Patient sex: M
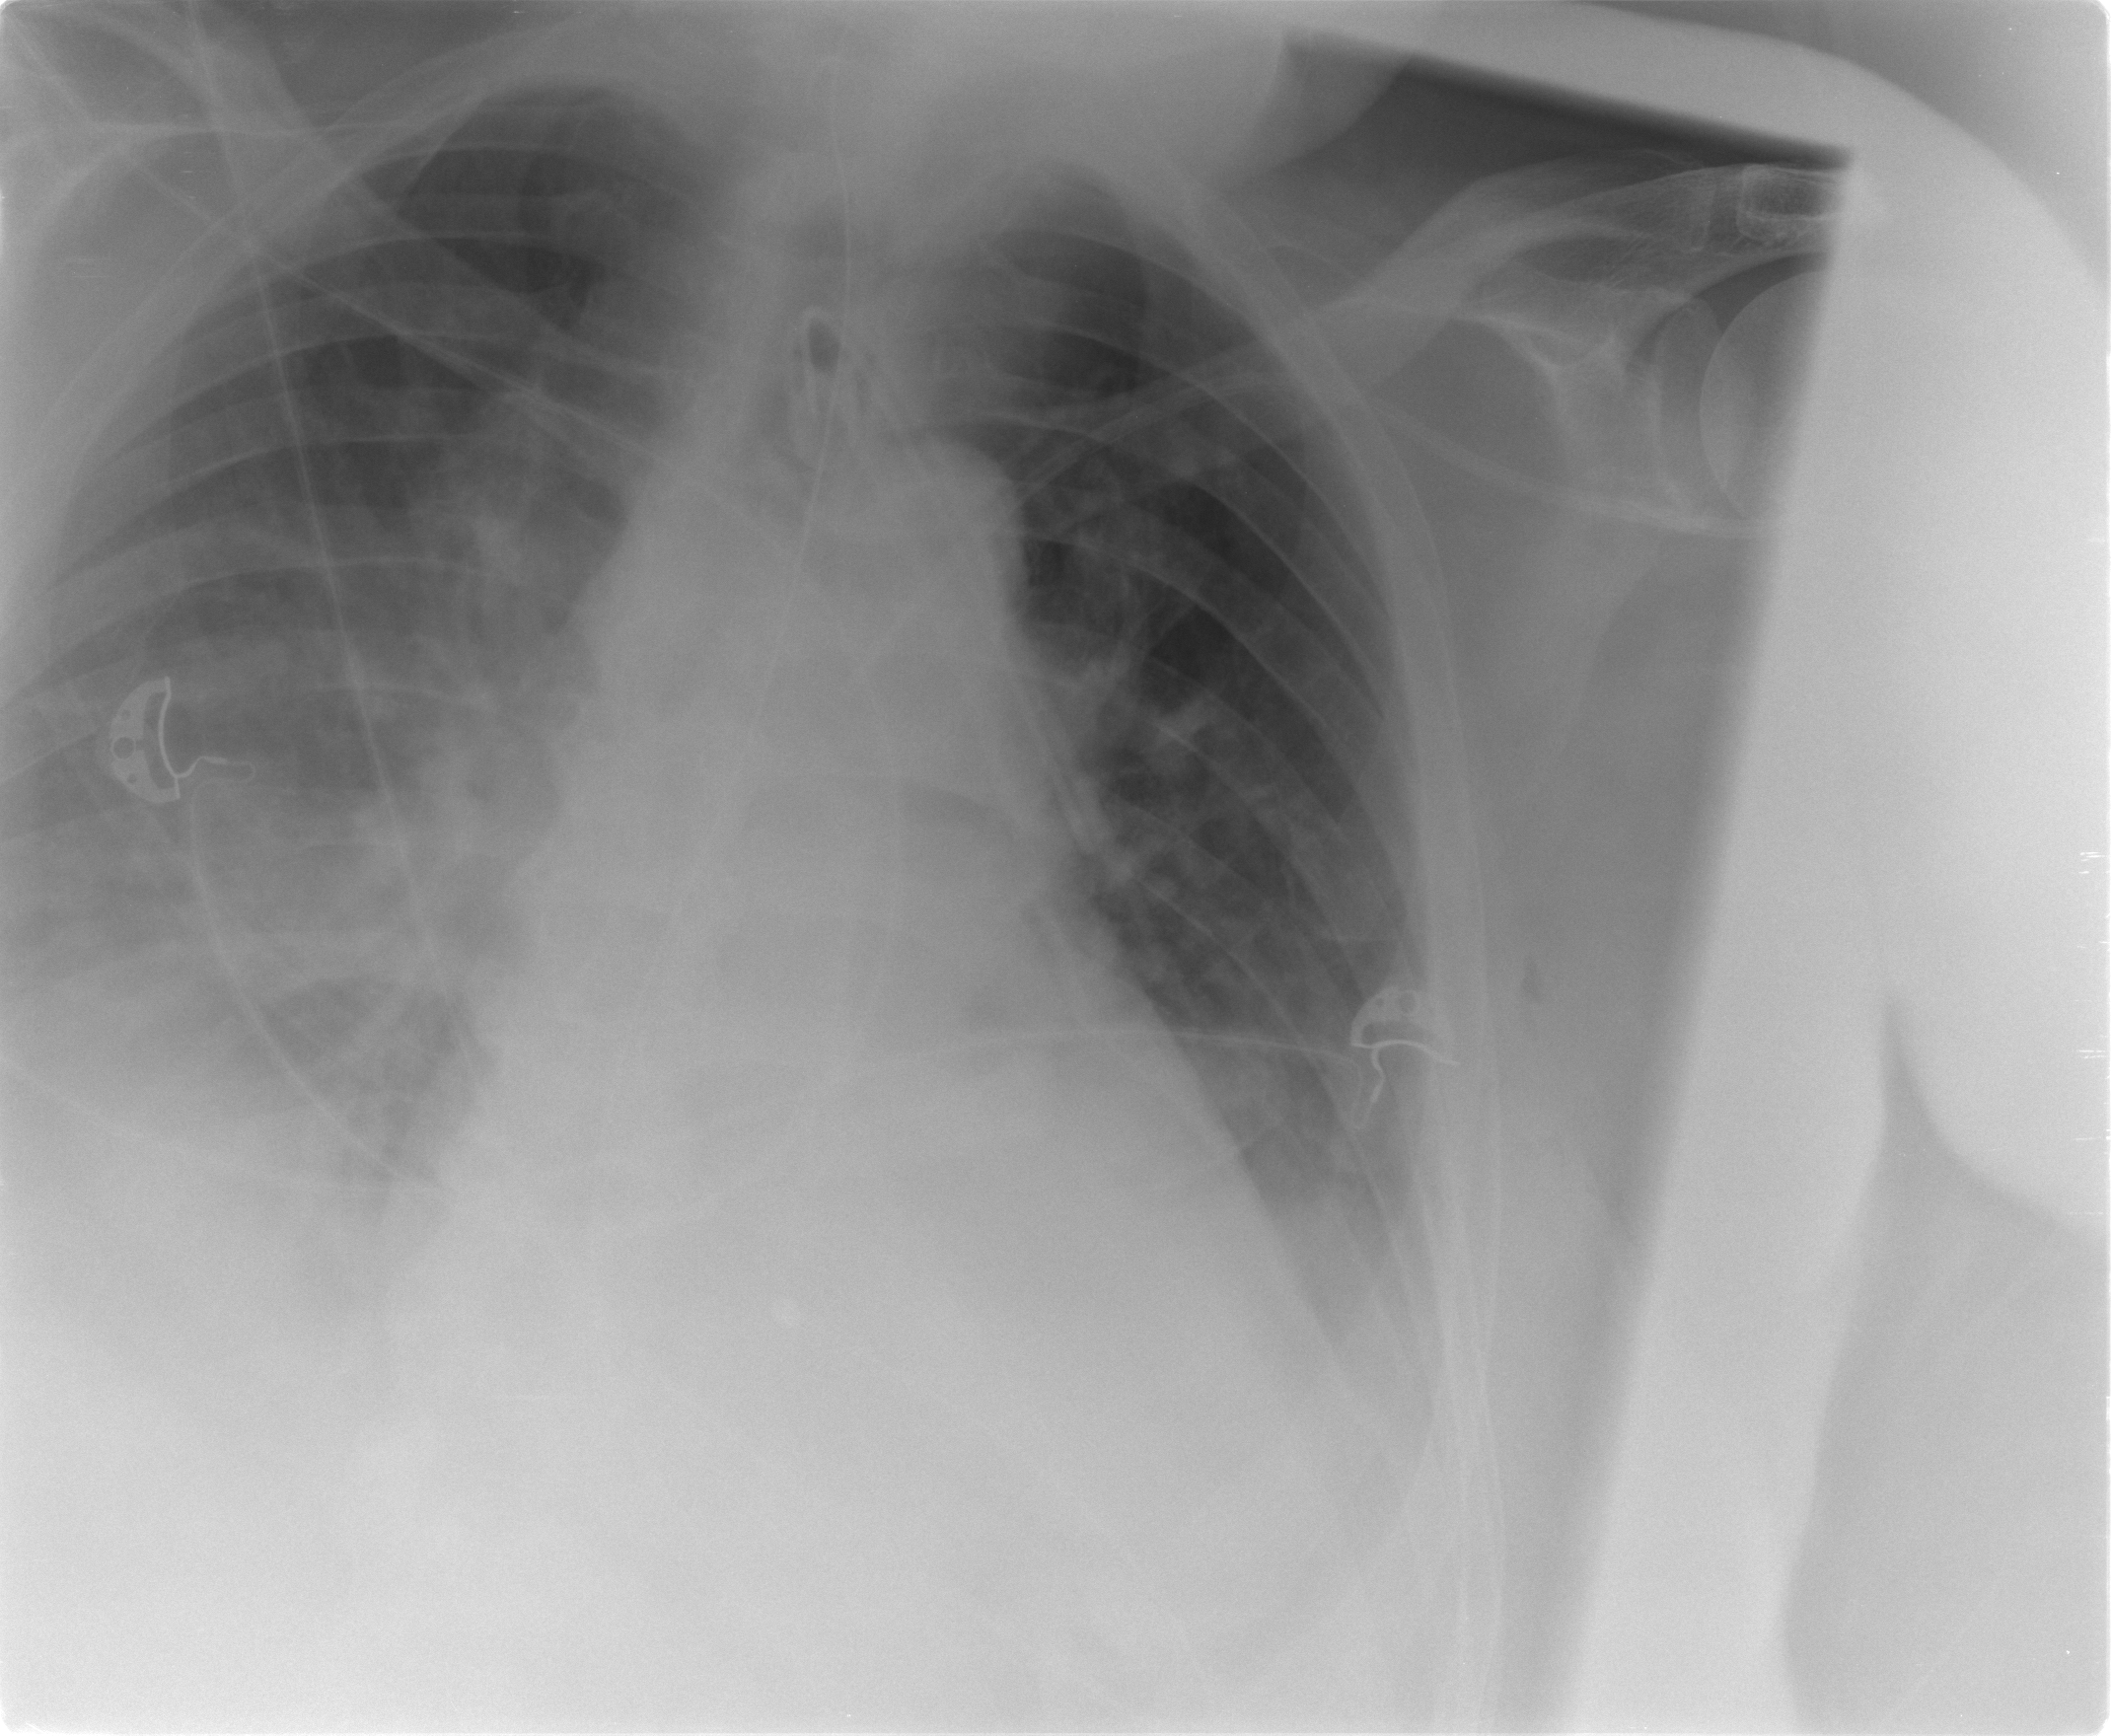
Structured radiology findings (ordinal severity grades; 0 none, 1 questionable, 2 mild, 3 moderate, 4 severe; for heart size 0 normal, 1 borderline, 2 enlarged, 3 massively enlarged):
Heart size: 1
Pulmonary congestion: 0
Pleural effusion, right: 3
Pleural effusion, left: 2
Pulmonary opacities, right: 0
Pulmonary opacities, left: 0
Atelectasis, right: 3
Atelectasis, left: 2